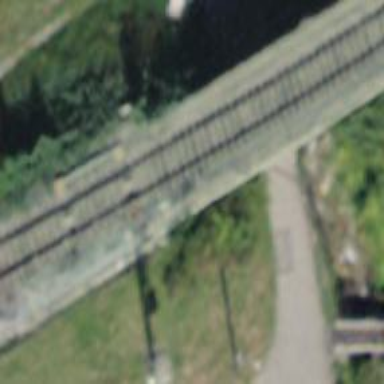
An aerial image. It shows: Railway switch.